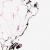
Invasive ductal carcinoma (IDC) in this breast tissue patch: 0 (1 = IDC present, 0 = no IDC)